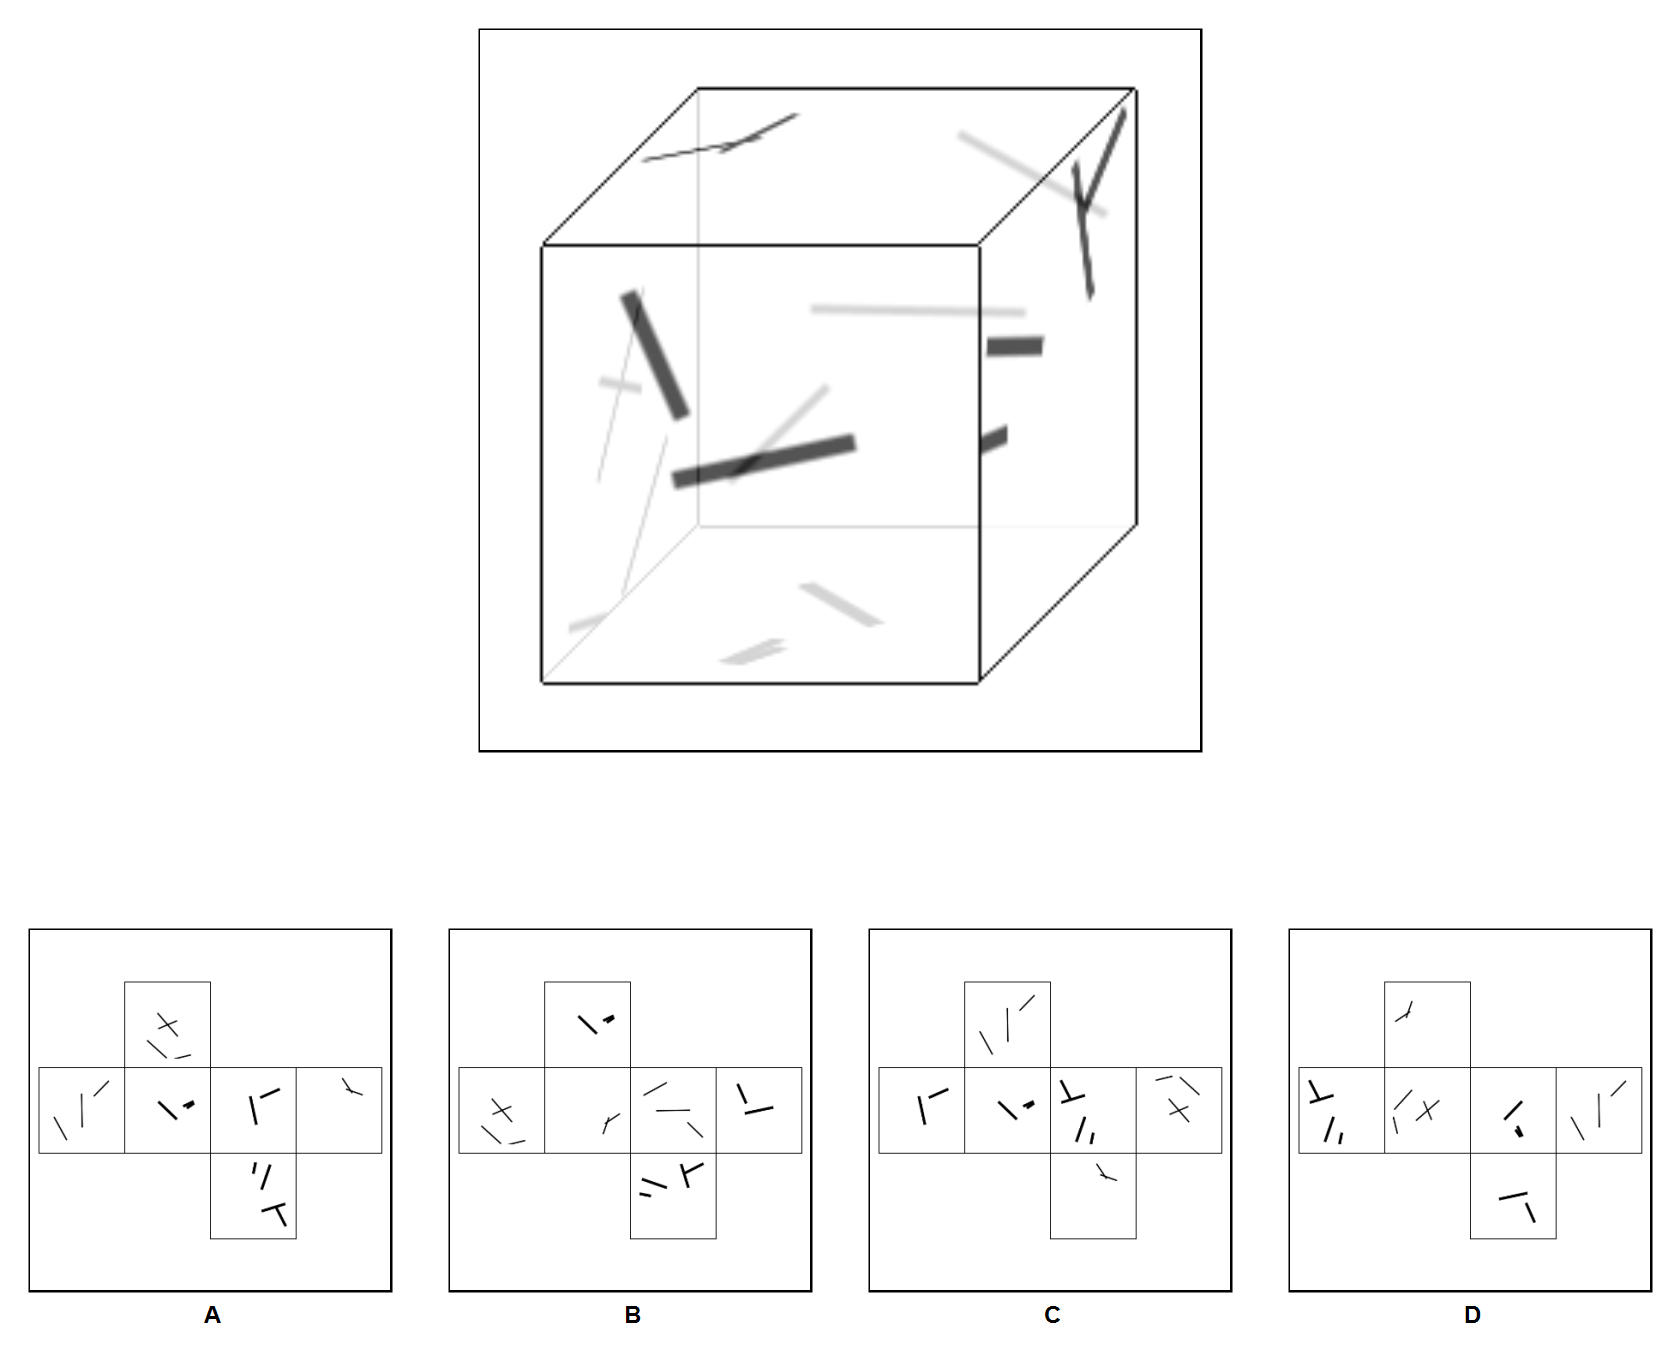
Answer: A